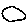
Label: circle